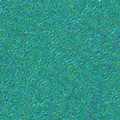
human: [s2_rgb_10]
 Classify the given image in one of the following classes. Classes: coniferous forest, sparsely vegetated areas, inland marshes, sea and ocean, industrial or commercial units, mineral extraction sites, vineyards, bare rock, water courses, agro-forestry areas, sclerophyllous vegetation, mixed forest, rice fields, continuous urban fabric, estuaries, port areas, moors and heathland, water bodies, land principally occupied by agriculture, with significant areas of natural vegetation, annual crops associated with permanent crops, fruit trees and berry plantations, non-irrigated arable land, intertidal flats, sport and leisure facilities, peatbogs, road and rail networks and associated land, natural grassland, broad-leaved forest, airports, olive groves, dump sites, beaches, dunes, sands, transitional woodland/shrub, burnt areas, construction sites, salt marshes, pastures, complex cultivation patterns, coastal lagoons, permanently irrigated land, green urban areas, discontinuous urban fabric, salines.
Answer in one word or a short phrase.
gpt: sea and ocean